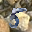
Label: 5